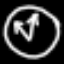
Label: clock